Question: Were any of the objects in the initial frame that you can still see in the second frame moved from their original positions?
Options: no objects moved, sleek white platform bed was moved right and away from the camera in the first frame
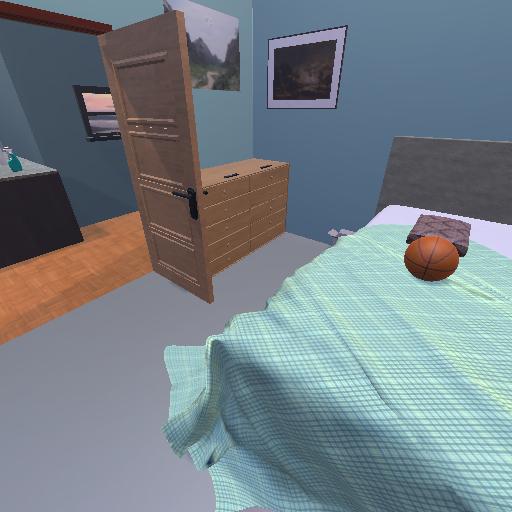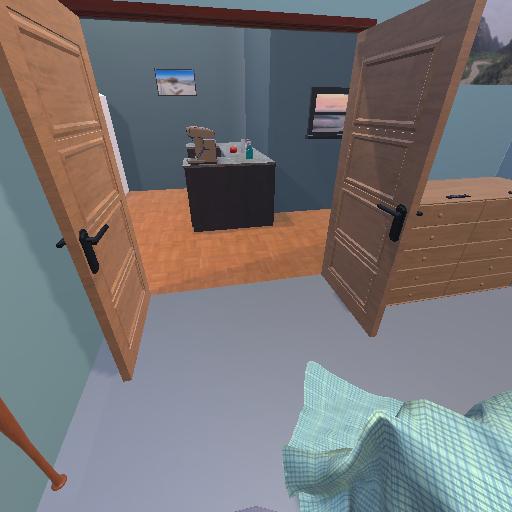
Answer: no objects moved